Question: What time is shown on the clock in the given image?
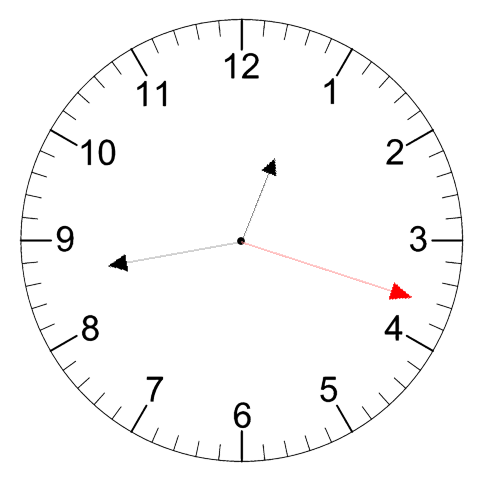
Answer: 12:43:18